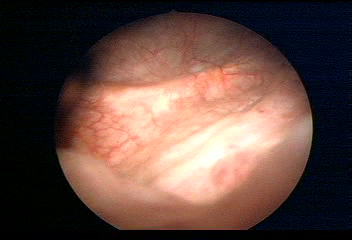
Modality: WLC
Class: Normal mucosa
Bladder cancer association: No